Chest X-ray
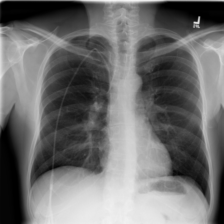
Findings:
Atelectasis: negative
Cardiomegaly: negative
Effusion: negative
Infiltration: negative
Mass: negative
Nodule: negative
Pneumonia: negative
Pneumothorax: negative
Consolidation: negative
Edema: negative
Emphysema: negative
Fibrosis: negative
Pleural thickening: negative
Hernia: negative